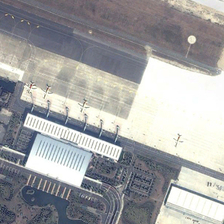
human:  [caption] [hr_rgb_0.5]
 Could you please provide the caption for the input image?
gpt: several planes are near a terminal in an airport .

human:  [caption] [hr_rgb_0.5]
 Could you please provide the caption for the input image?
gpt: several planes are near a terminal in an airport .

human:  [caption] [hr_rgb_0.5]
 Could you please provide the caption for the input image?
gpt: several planes are near a terminal in an airport .

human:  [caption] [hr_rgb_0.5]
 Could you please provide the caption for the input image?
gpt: several planes are near a terminal in an airport .

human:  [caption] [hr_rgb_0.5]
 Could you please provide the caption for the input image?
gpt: several planes are near a terminal in an airport .